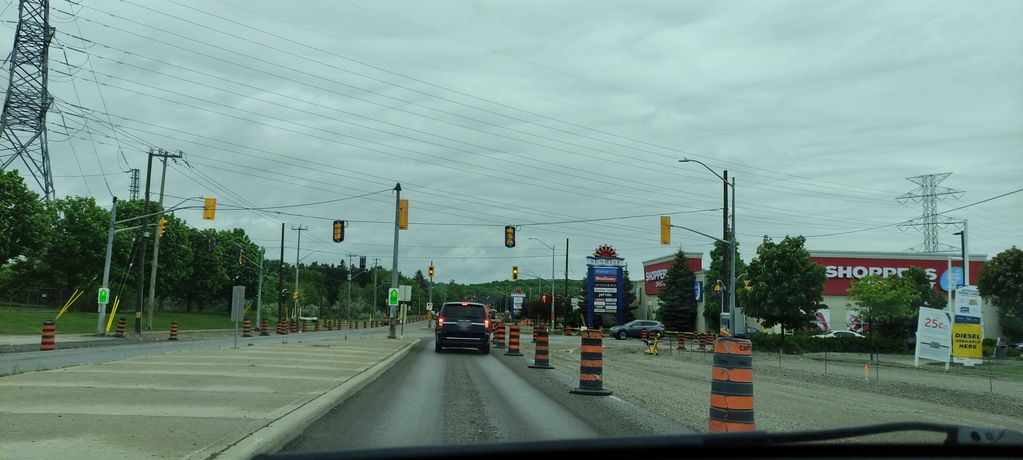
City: kitchener-waterloo